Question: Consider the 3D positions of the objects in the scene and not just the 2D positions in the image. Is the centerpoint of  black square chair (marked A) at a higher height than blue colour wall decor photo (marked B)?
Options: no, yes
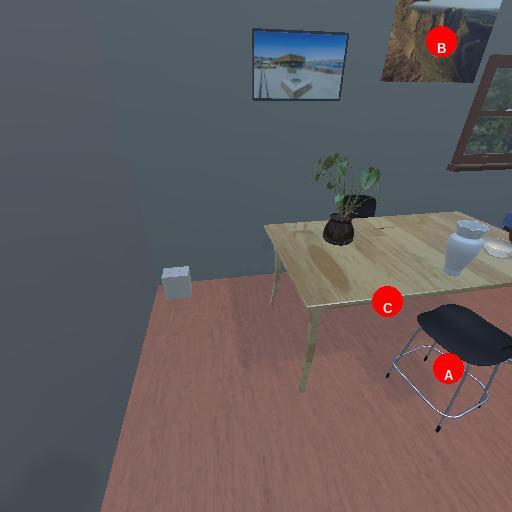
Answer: no